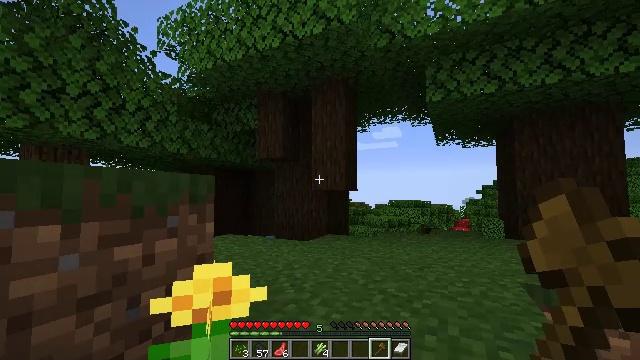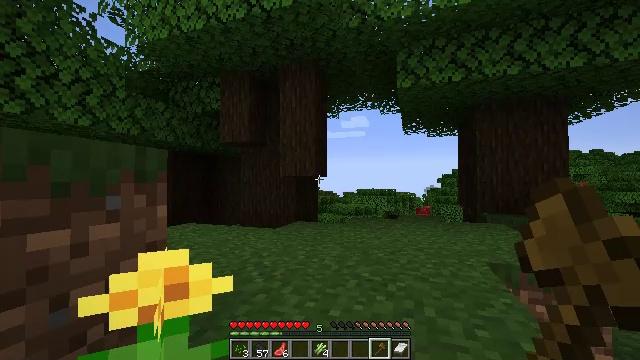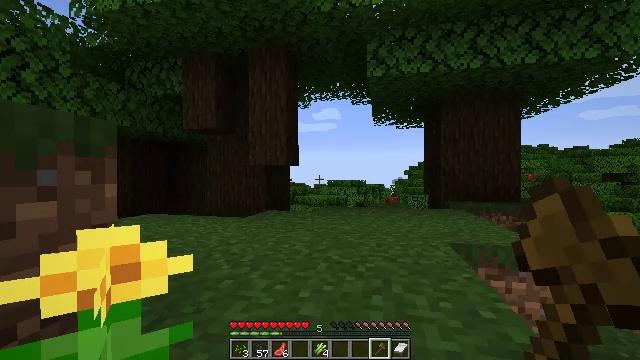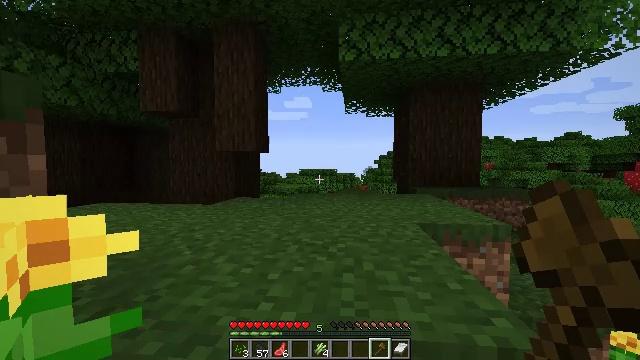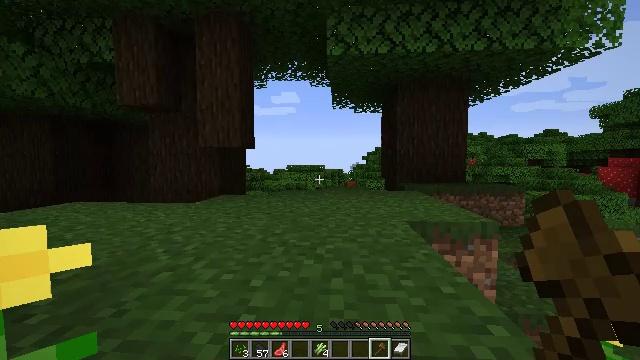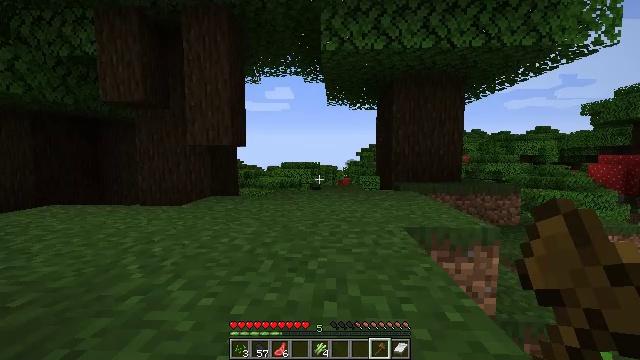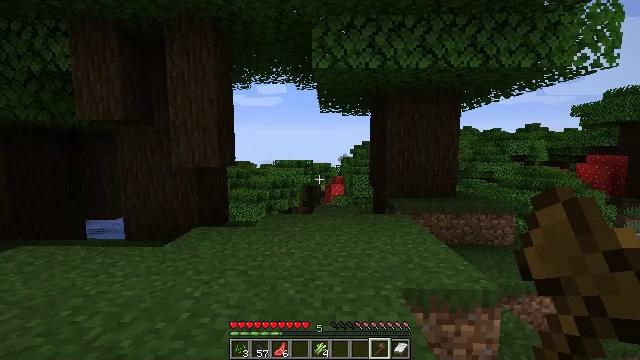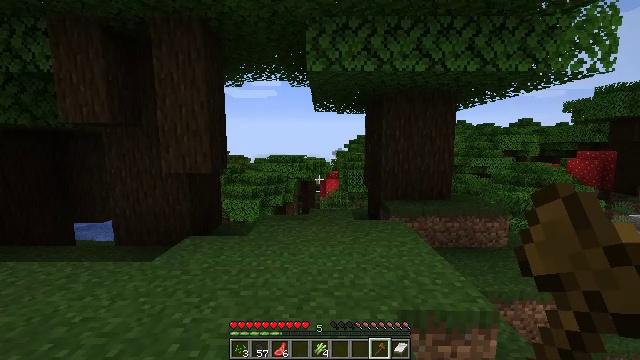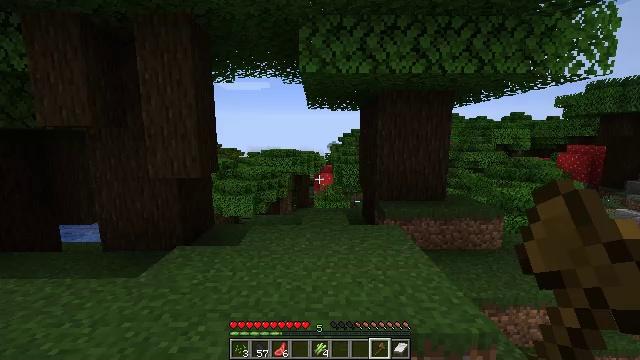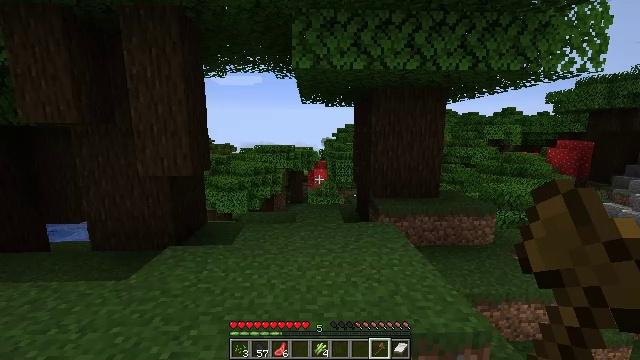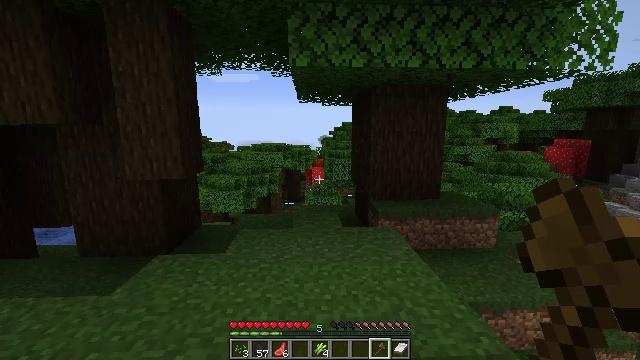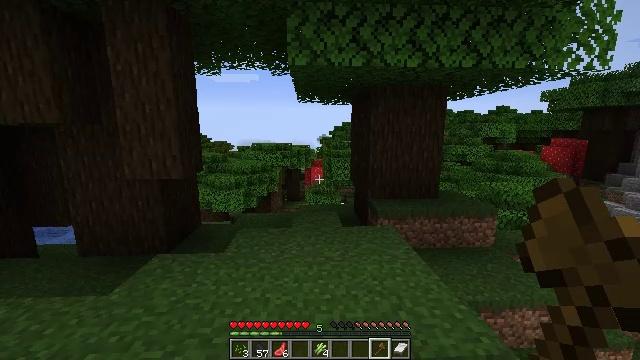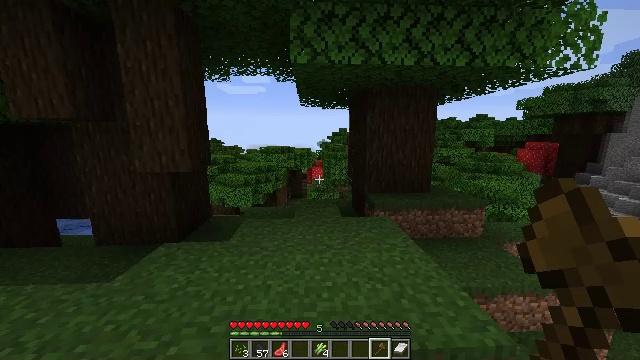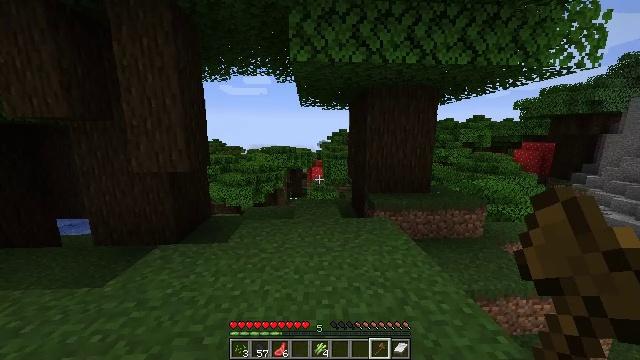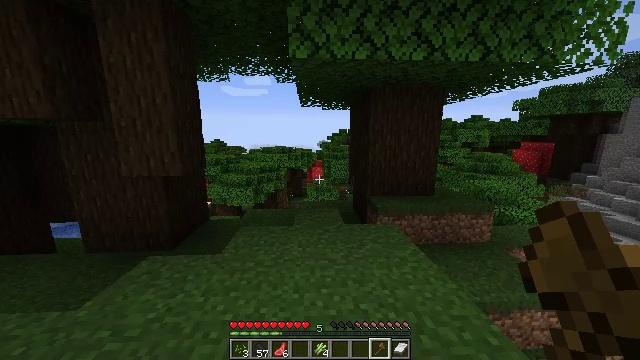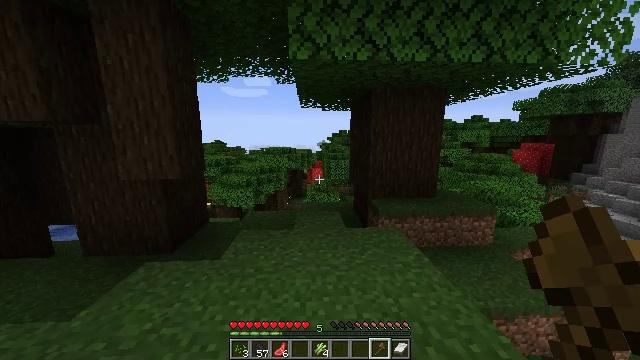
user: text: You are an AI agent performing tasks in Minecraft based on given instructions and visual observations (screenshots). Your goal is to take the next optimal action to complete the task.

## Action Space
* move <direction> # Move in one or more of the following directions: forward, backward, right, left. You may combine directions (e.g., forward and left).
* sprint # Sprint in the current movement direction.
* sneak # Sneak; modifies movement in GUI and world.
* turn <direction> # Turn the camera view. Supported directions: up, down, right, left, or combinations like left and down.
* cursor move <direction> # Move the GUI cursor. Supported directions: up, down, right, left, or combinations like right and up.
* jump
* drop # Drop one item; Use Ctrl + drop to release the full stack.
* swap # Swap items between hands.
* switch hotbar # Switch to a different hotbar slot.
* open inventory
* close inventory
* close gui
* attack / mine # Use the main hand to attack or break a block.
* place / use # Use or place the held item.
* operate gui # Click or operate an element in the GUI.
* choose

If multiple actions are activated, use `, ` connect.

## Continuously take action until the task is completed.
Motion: motion action
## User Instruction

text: Collect dark oak log for building.
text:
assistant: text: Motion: move forward, turn right and down, jump
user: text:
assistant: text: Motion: move forward, sprint, turn right and down, jump
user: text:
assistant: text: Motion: move forward, sprint, turn right and down, jump
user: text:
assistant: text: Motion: move forward, sprint, turn right, jump
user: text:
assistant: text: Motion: move forward, sprint, turn right, jump
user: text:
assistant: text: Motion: move forward, turn right and down, jump
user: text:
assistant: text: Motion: move forward, turn right and down, jump
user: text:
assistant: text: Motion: move forward, turn right and down, jump
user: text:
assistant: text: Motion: move forward, turn right and down, jump
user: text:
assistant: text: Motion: move forward, sprint, jump
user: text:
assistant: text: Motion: move forward, sprint, jump
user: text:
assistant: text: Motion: move forward, sprint, jump
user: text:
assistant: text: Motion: move forward, sprint, jump
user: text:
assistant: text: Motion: move forward, jump
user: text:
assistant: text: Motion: move forward, jump
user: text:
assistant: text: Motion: move forward, jump
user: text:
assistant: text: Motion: move forward, jump
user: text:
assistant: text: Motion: move forward, turn left, jump
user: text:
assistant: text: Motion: move forward, turn left
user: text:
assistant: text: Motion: move forward, turn left
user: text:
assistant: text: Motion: move forward, turn left
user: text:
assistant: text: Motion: move forward, turn left
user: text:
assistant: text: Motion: move forward, turn left
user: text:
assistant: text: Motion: move forward, turn left
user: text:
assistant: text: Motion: turn left
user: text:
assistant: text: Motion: no_op
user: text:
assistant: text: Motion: turn left and up
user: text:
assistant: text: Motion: turn left and up
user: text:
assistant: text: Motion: turn left, attack / mine
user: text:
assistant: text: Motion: attack / mine